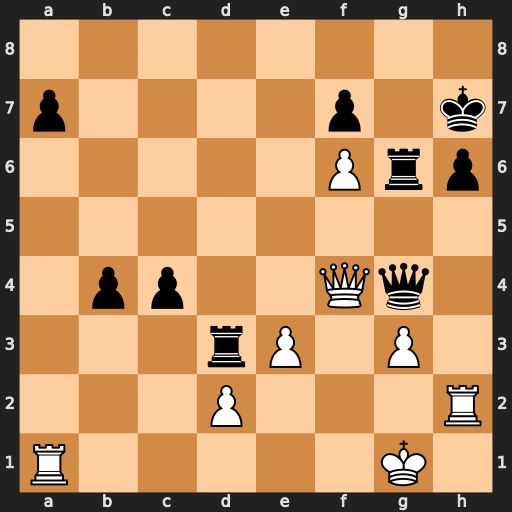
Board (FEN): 8/p4p1k/5Prp/8/1pp2Qq1/3rP1P1/3P3R/R5K1
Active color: w
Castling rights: -
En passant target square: -
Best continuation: Rxh6+ Rxh6 Qxg4